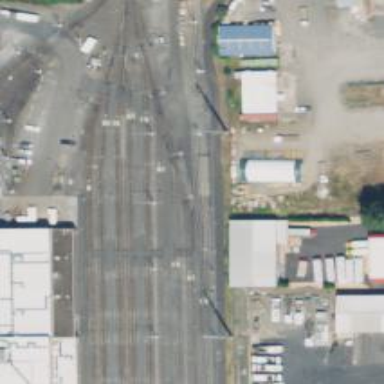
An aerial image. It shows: Railway level crossing.